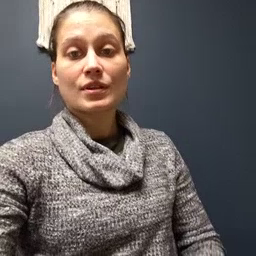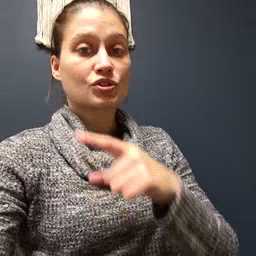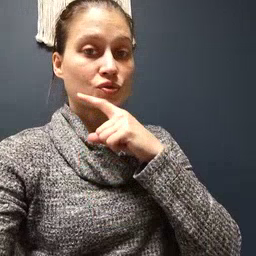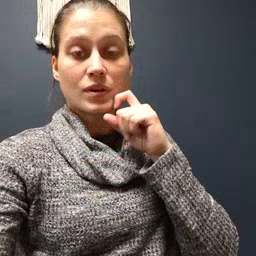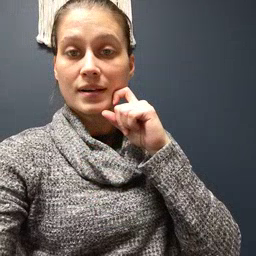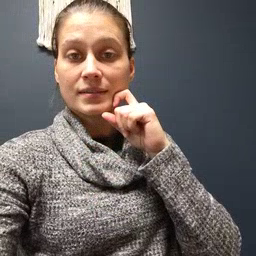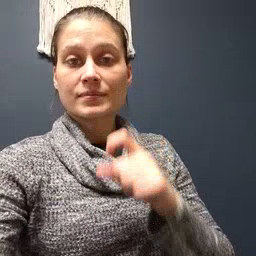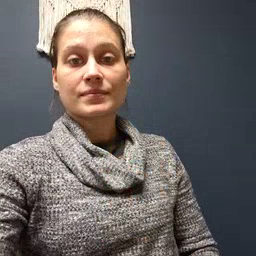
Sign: dry